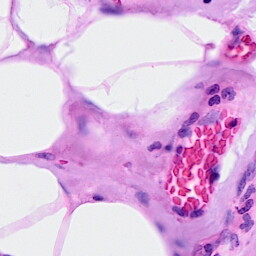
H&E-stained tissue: Breast